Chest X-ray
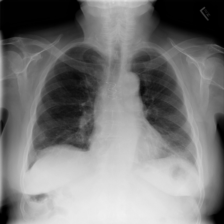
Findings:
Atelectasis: negative
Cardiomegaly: negative
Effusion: negative
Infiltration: negative
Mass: negative
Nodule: negative
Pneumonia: negative
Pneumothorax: negative
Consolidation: negative
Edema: negative
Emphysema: negative
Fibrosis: negative
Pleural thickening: negative
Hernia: negative